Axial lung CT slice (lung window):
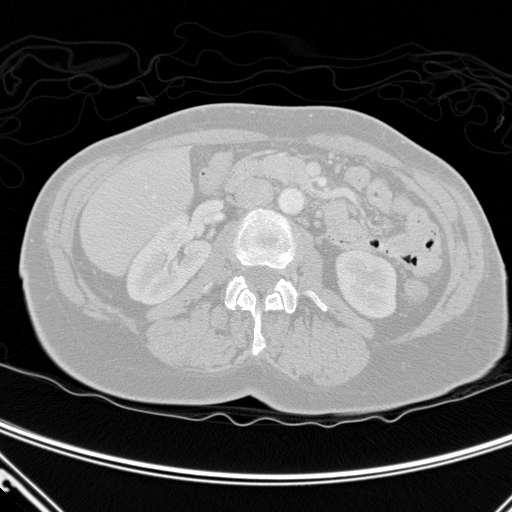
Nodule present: no